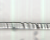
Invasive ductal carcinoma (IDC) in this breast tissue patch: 0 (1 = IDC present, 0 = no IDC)